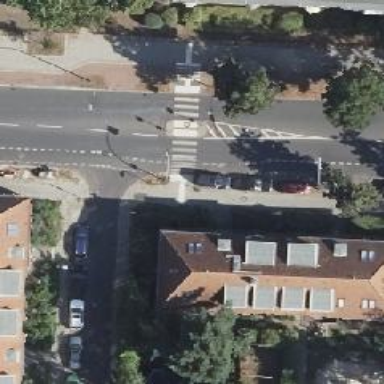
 and parallel parking is available on the left side of the street and on the kerb of the right side."